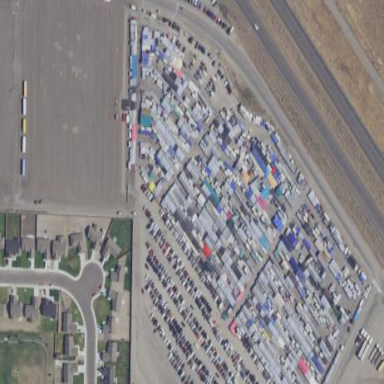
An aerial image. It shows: Marketplace.